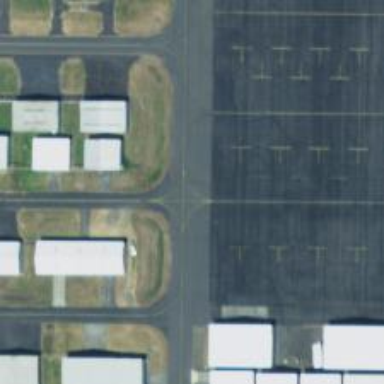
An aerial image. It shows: View of taxiway at the airport.